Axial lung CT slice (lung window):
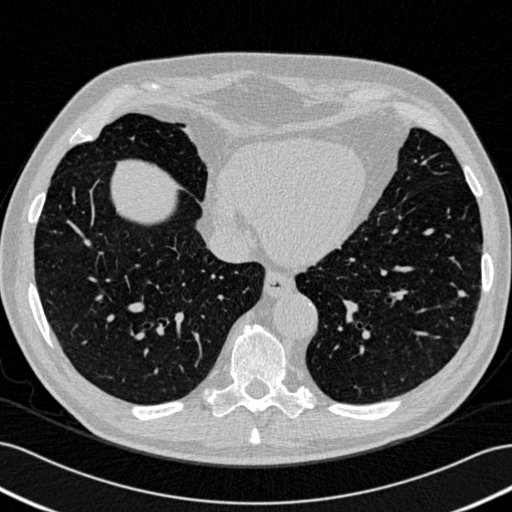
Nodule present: yes
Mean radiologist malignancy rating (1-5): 2.25